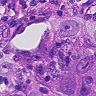
Metastatic tissue present: yes